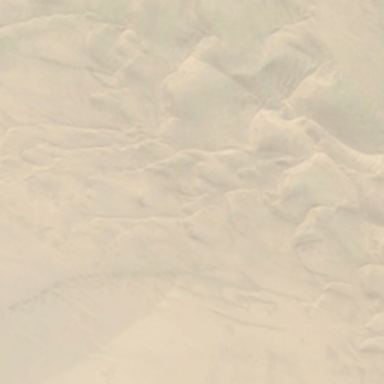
It is a piece of yellow desert .